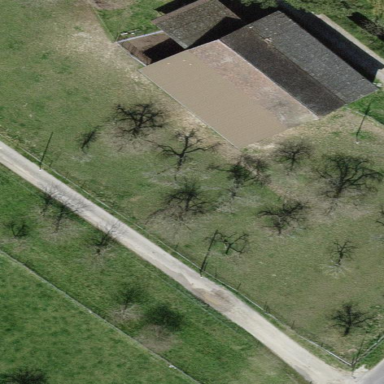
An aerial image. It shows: Orchard.